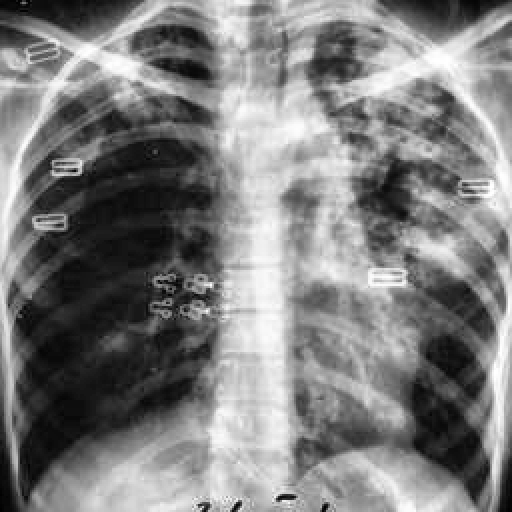
Finding: TUBERCULOSIS